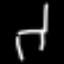
Label: chair